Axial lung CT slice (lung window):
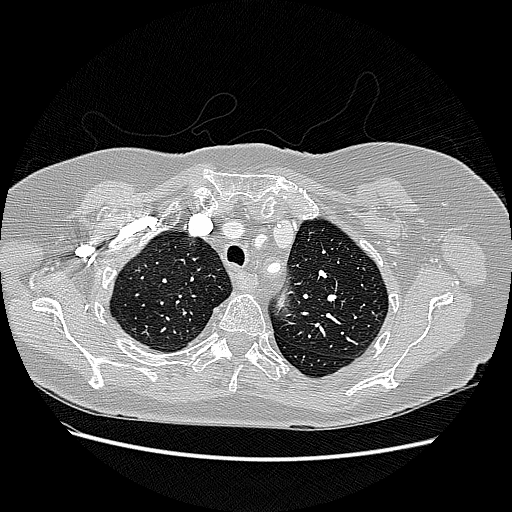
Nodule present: no